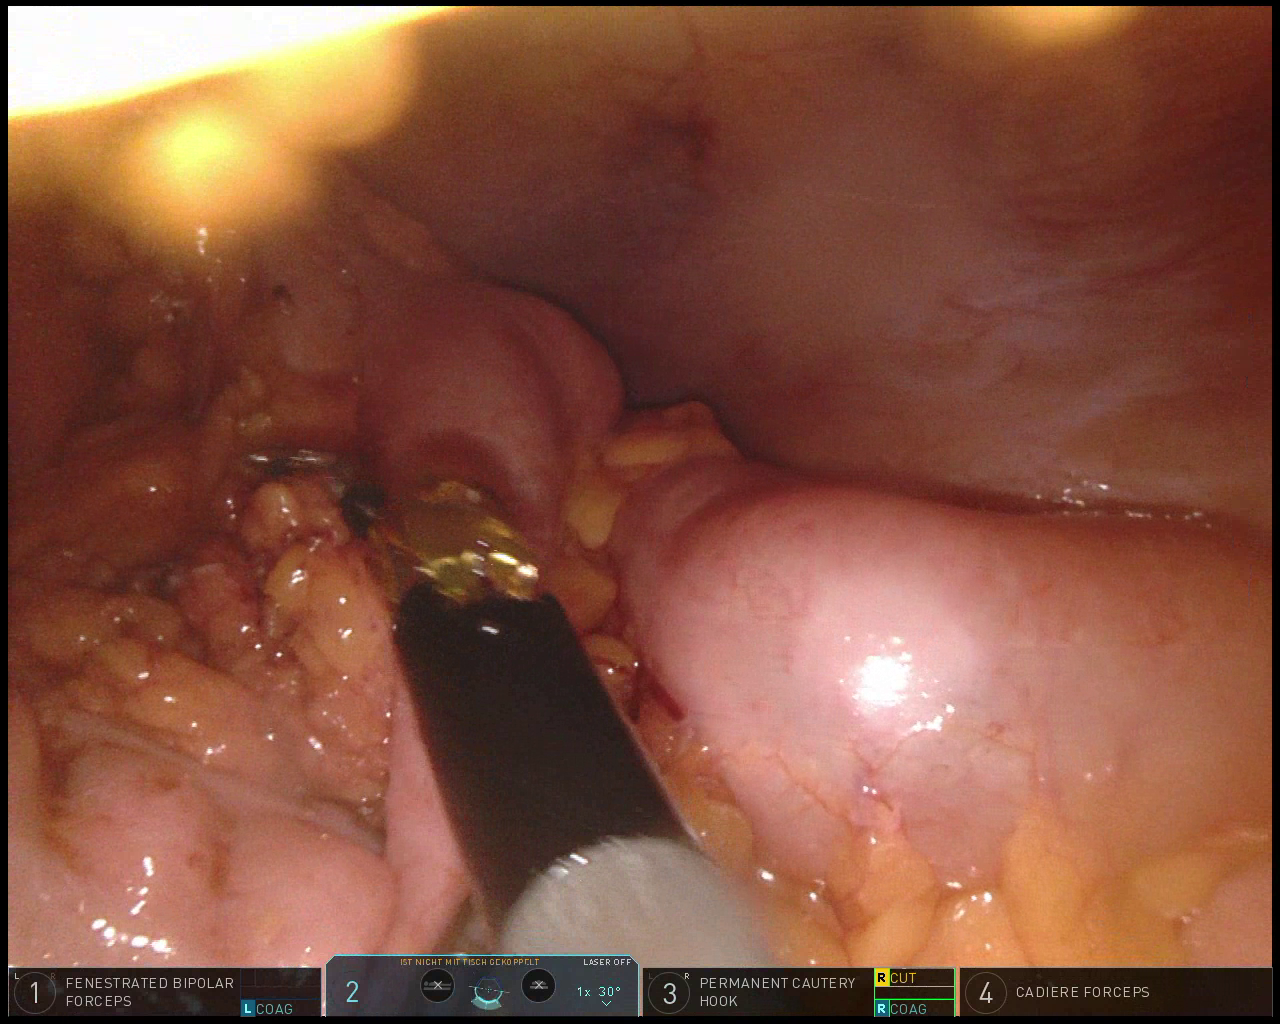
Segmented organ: colon
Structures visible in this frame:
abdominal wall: yes
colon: yes
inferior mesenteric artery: no
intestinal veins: no
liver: no
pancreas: no
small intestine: no
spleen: no
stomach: no
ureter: no
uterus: no
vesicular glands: no